Field crop: tomato
Growth stage: 2
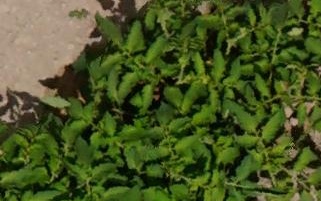
Species: tomato